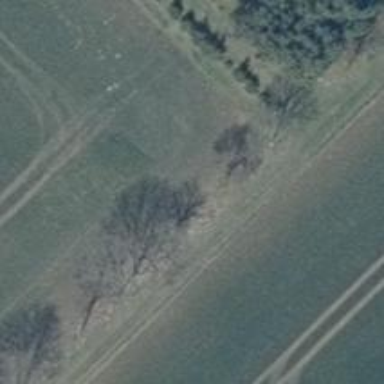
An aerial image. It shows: Row of trees in natural setting.